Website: bh-photo
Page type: billing-address
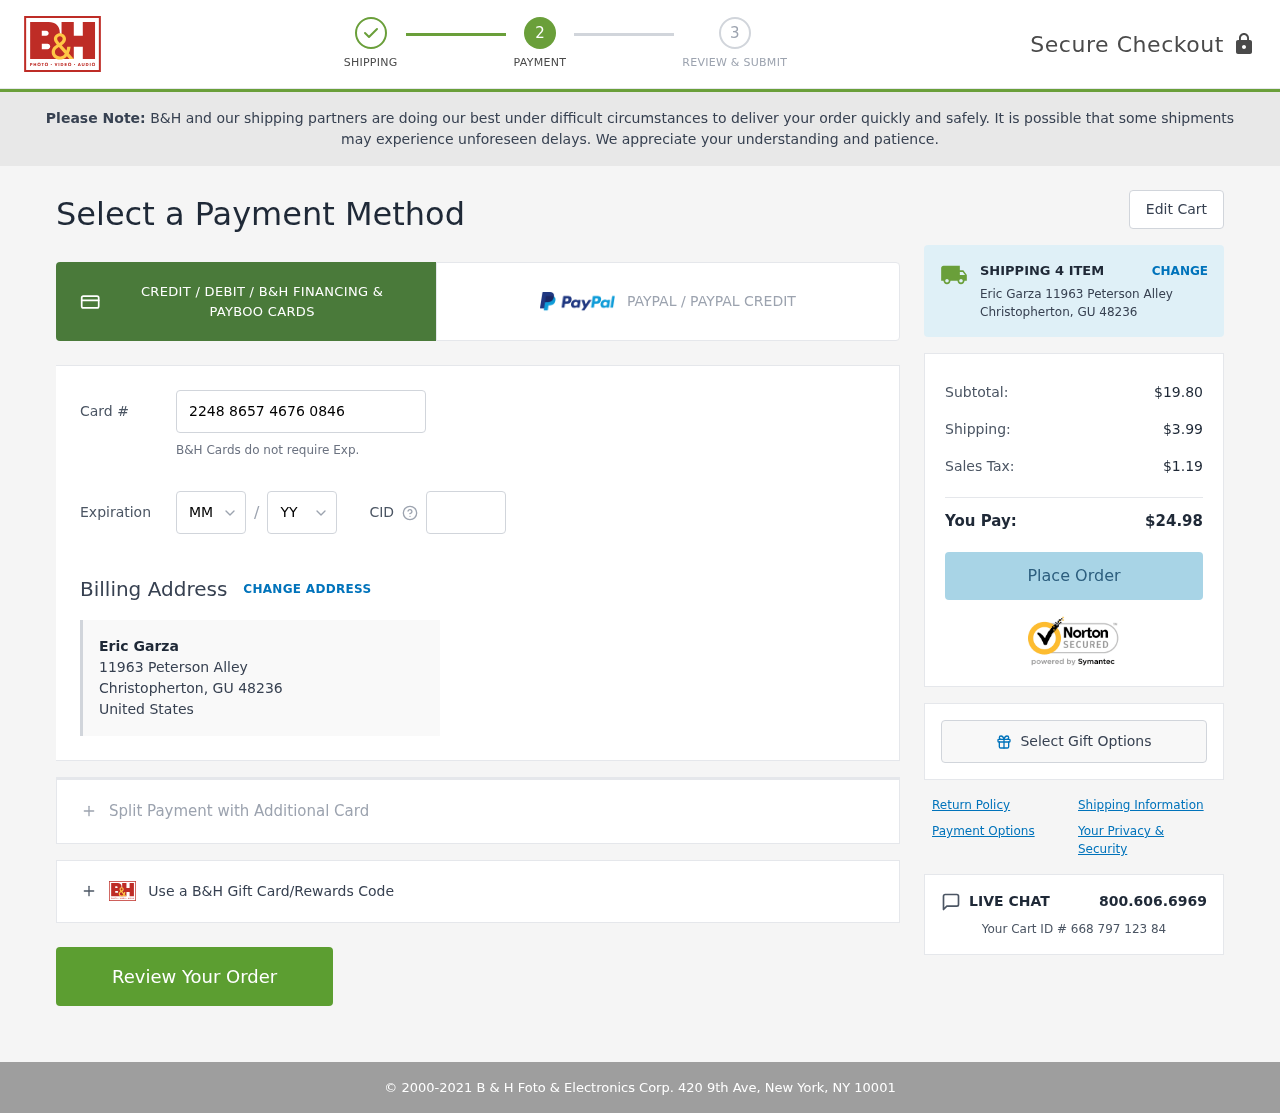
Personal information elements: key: PII_CARD_CVV
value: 638
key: PII_CARD_EXPIRY_MONTH
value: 06
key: PII_CARD_EXPIRY_YEAR
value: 26
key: PII_CARD_NUMBER
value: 2248 8657 4676 0846
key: PII_CITY
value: Christopherton
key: PII_COUNTRY
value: United States
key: PII_FULLNAME
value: Eric Garza
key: PII_POSTCODE
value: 48236
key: PII_STATE_ABBR
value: GU
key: PII_STREET
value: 11963 Peterson Alley
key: PII_FULLNAME2
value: Eric Garza
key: PII_STATE
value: GU
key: PII_CITY_STATE
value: Christopherton, GU
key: PII_POSTCODE_FULL
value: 48236
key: PII_LOCATION9_POSTCODE_EXT
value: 8236
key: PII_POSTCODE_NUMERIC
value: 48236
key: PII_LOCATION9_POSTCODE_EXT_NUMERIC
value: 8236
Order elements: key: ORDER_NUM_ITEMS
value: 4
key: ORDER_SUBTOTAL
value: $19.80
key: ORDER_SHIPPING_COST
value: $3.99
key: ORDER_TAX
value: $1.19
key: ORDER_TOTAL
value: $24.98
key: ORDER_ID
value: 668 797 123 84